Question: I recently added Drag and Drop to my SWT TableViewer. That works well.
I am able to drag one Element from the source TableViewer to the target TableViewer and I can work with that.
Now comes my problem. I only want to be able to drag an element on another element. In other words I only want to be able to drop my element on another element and .
In the picture you can see what I mean. When dragging between two rows the bold line shows up. And I dont want that to happen. It should only highlight rows and the bold line should never appear.
Currently I'm working with 'validateDrop(...)' so the drop doesn't work when I release there, but that's not a clean solution.
I hope you can help me.
Drag and Drop Example:

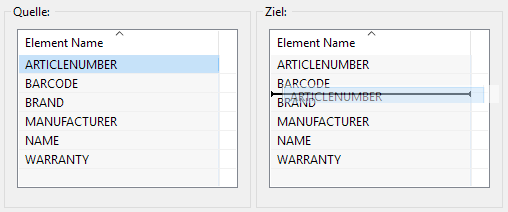
Answer: Assuming you are using a drop target listener that extends 'ViewerDropAdapter' override 'determineLocation' and always return 'LOCATION_ON':
'''
@Override
protected int determineLocation(DropTargetEvent event)
{
return LOCATION_ON;
}
'''